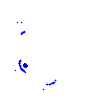
Particle: electron